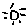
Label: sun